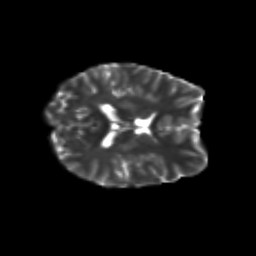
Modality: T2w
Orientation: axial
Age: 21
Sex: female
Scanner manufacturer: siemens
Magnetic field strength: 3 T
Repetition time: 3.5 s
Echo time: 0.113 s